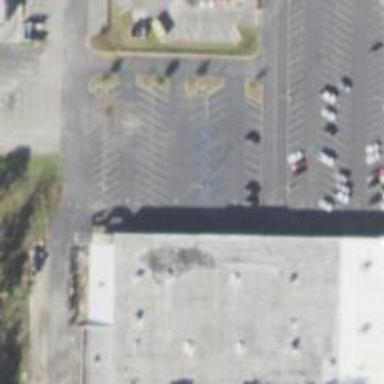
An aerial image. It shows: Parking space.